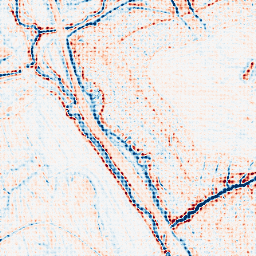
Category: edge_preserving
Decomposition family: bilateral
Decomposition parameters: d: 9
sigma_color: 100
sigma_space: 75
Upsampling method: sinc_blackman
Upsampling parameters: scale: 8
kernel_size: 8
Upsampling scale: 8